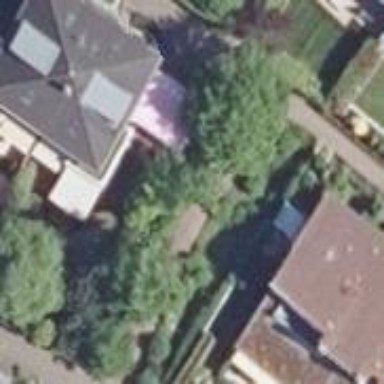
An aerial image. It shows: Semidetached house.